Question: <URL>
Hello, on that link, when hovering over the "add user" button, the + character seems to shift down on Firefox 29 nightly Linux by one pixel. On Chromium 32, it works fine. I've inspected the css and can't find anything obvious that would shift. Does anyone have an idea?

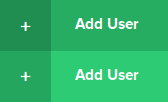
Answer: You have a class in there with a ':before' that is causing it from what I can see.
In '.flaticon.solid:before' remove the 'line-height: 1;' and you should see the issue go away.